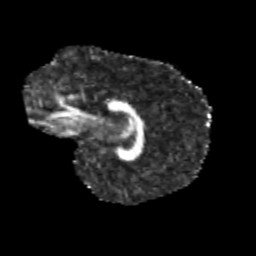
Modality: FA
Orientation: sagittal
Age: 9
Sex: male
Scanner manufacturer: siemens
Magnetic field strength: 3 T
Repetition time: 3.8 s
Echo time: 0.07 s